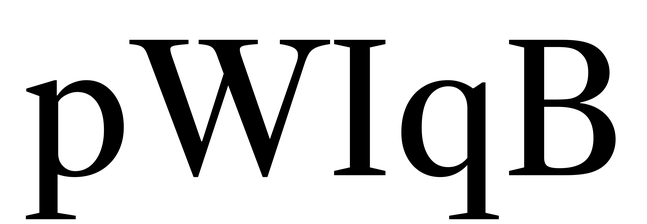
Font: LibreCaslonText_Regular